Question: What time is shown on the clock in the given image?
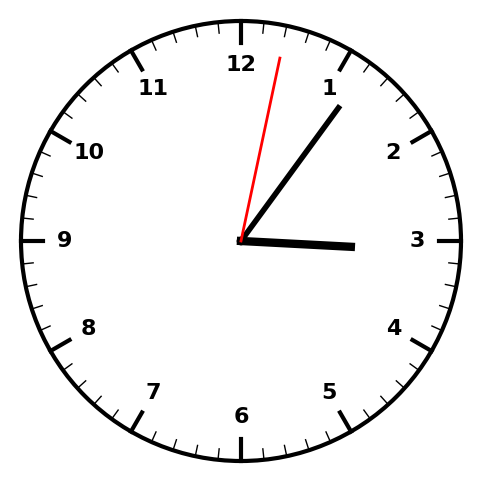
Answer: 03:06:02